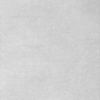
Label: dusty